Interaction volume radius: 5 \u00c5
Interaction volume height: 15 \u00c5
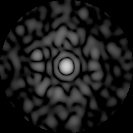
Disorder parameter: 0.8696